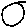
Label: circle